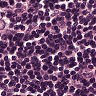
Metastatic tissue present: yes